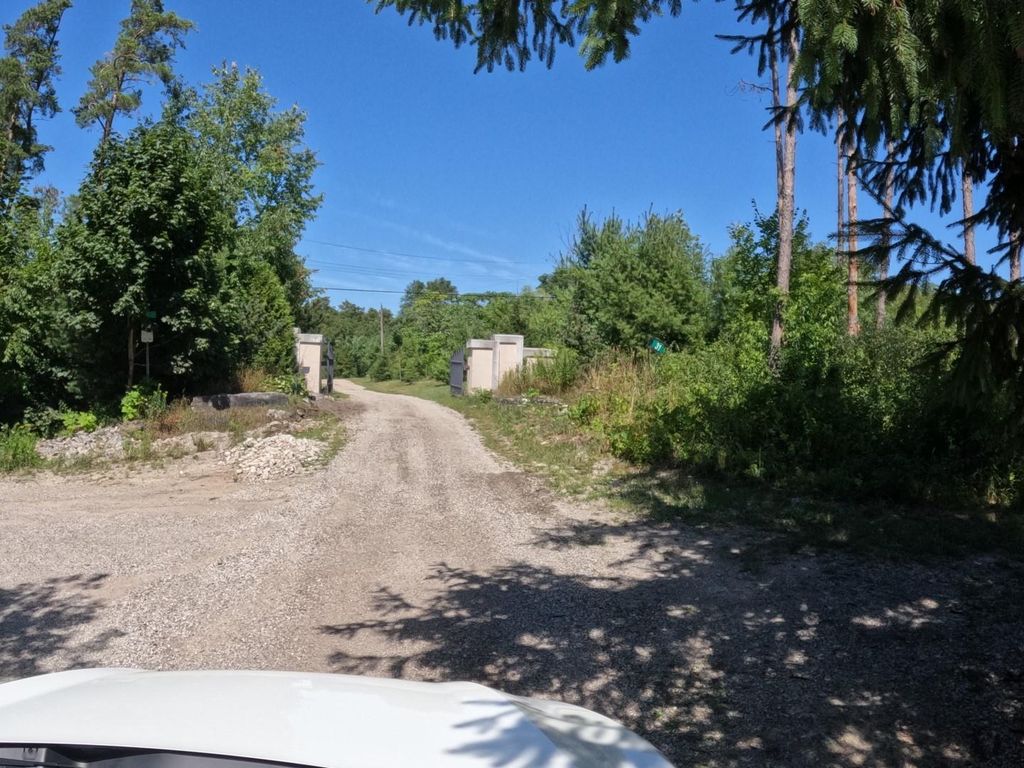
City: kitchener-waterloo